A bearing vibration time series has been folded into this square grayscale image, one row per segment of consecutive samples. Based on the visible evidence, which condition applies: normal, inner_race, outer_race, ball?
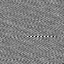
Answer: outer_race